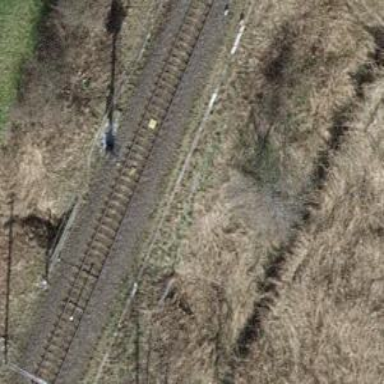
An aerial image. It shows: Railway track with contact lines for electrification.